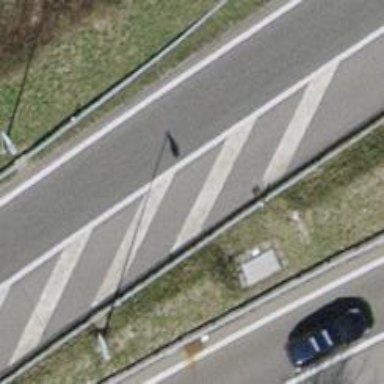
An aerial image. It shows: Asphalt motorway.